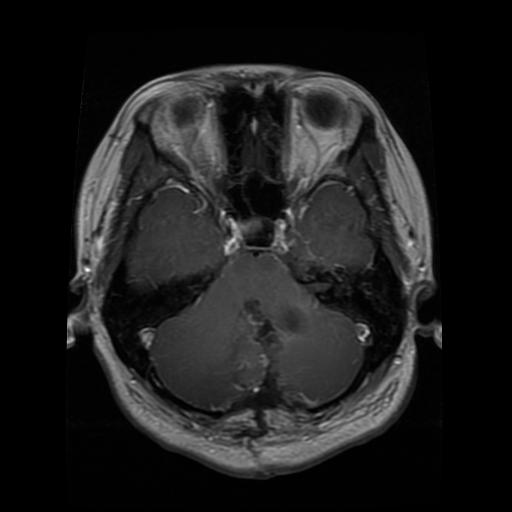
Label: glioma